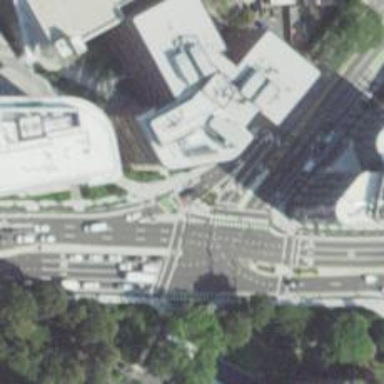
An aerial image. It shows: Asphalt trunk link with cycle track.